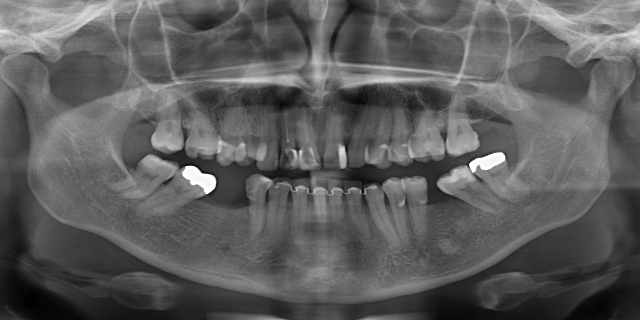
adult